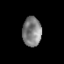
Tissue: prostate
Cell type: T cells
Senescence score: 0.1311
Nuclear area (px): 547
Mean DAPI intensity: 128.335